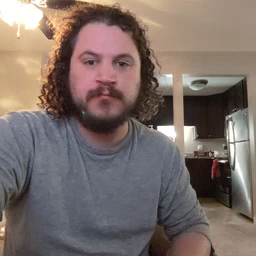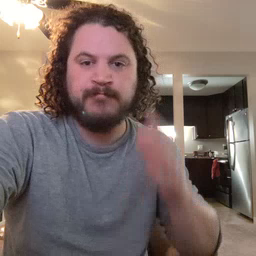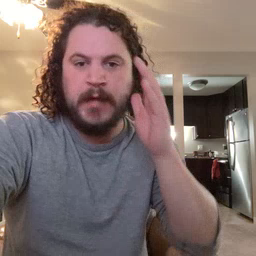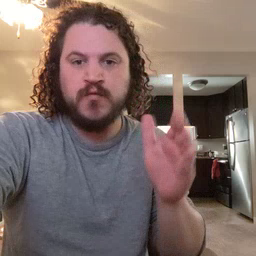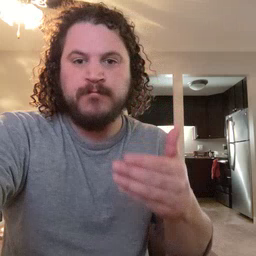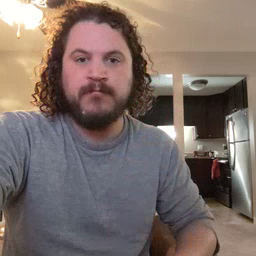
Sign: bedroom